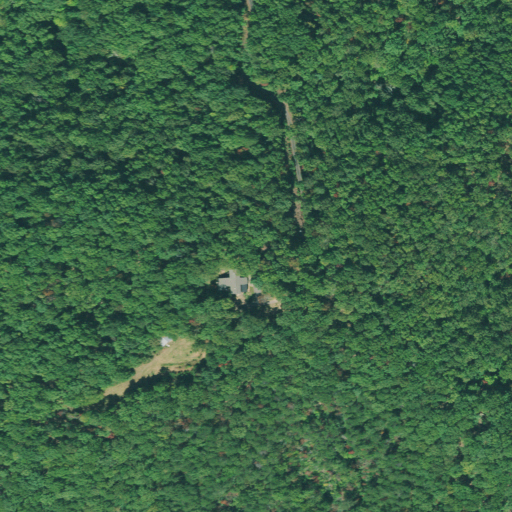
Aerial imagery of mountain in South Carolina named Bullard Mountain containing deciduous forest, mixed forest, and open development